Question: How to make the following (it looks like i can keyin multiple texts and fit into an input):
Anyone has any idea what is this called?

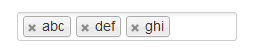
Answer: Maybe <URL>
will help you.